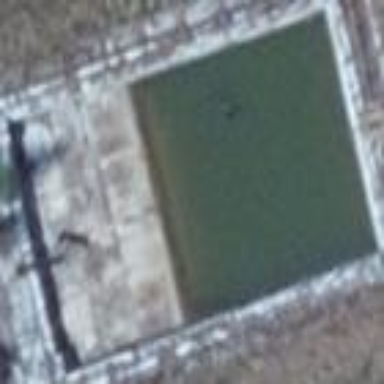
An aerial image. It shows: Pond with natural water.